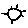
Label: sun